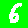
Digit: 6